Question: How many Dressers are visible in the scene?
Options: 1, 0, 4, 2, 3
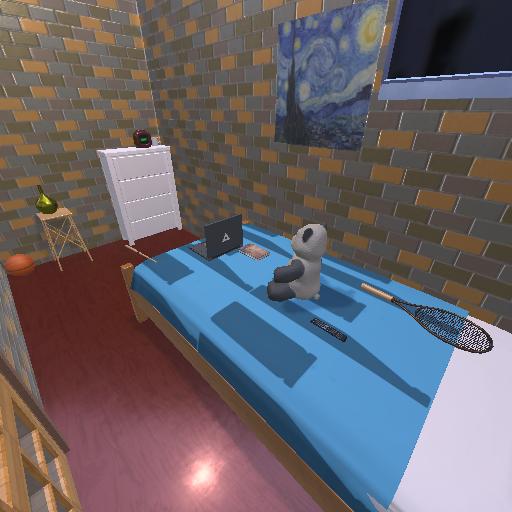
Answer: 1